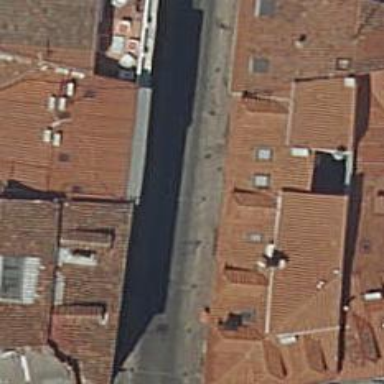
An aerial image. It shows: Yellow building with roof made of roof tiles.